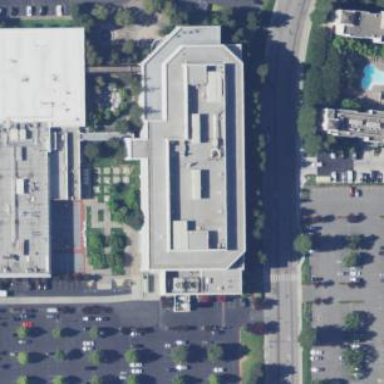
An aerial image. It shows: Office building.